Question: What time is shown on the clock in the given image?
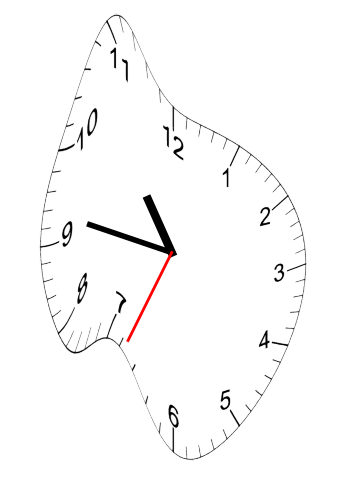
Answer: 10:46:34